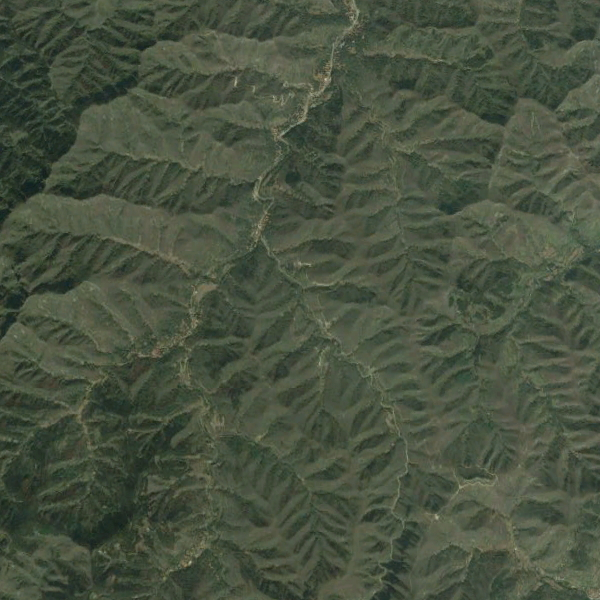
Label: Mountain